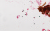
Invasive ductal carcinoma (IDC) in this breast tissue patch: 0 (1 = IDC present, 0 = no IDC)